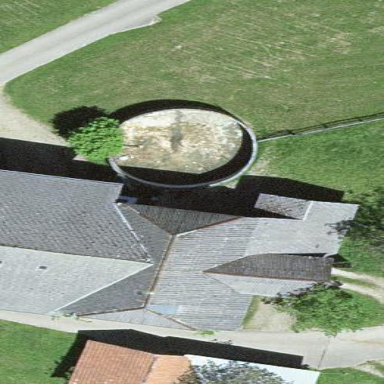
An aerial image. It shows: Barn.